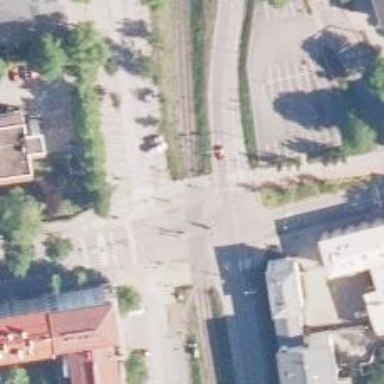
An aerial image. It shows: Crossing for the railway.